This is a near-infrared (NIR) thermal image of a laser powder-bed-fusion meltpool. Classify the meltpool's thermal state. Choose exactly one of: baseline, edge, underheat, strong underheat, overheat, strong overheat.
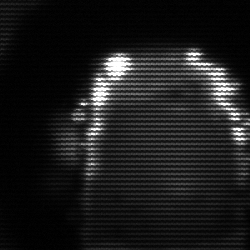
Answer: baseline